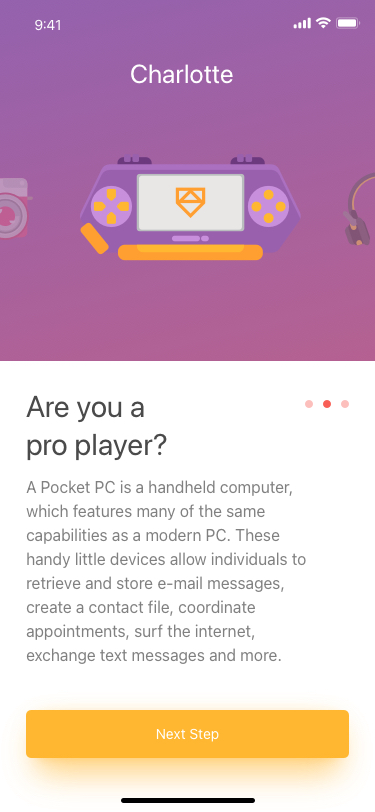
Text in this UI design:
Next Step
Are you a
pro player?
A Pocket PC is a handheld computer, which features many of the same capabilities as a modern PC. These handy little devices allow individuals to retrieve and store e-mail messages, create a contact file, coordinate appointments, surf the internet, exchange text messages and more.

Every product that is labeled as a Pocket PC must be accompanied with specific software to operate the unit and must feature a touchscreen and touchpad. Pocket PC products are created by some of the world’s top computer manufacturers, including HP, Toshiba and Gateway. As is the case with any new technology product, the cost of a Pocket PC was substantial during it’s early release. For approximately $700.00, consumers could purchase one of top-of-the-line Pocket PCs in 2003. These days, customers are finding that prices have become much more reasonable now that the newness is wearing off. For approximately $350.00, a new Pocket PC can now be purchased.

Even years after their release, Pocket PCs are a staple in the world of travelers, college students and business leaders. The need to stay in constant communication with family and/or colleagues has kept the portability factor one that remains popular today. When traveling for business or other reason, individuals often need a way to stay in touch. A desktop computer is simply not a feasible accompaniment and notebooks are at a constant risk for being stolen or damaged. A Pocket PC can obviously fit inside of a pocket, but may also find a safe haven in a purse, duffle bag, tote or other small compartment.

Purchasing a Pocket PC can be a difficult choice because of the various models and manufacturers available. When considering the options, consumers must look at any available warranty, included software and capabilities. Much like in the world of traditional desktop and notebook computers, manufacturers are always looking for a way to outdo the competition and the customer often finds that such actions may lead to a real bargain.

Like any other computer, a Pocket PC must be cared for in such a way that it is not exposed to extreme heat or cold for prolonged periods of time, is not shuffled around carelessly and is carefully packed for safety during travel. Owning a Pocket PC means having access to an address book, your e-mail account, the world wide web and your appointment calendar all in the comfort of your own pocket. Carrying the internet in your pocket? Now that is portability at it’s best.
Charlotte